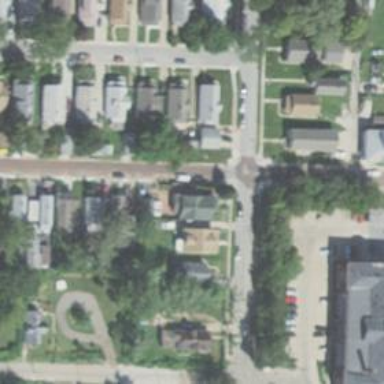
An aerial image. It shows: Residential road.